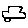
Label: car